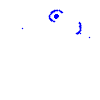
Particle: electron